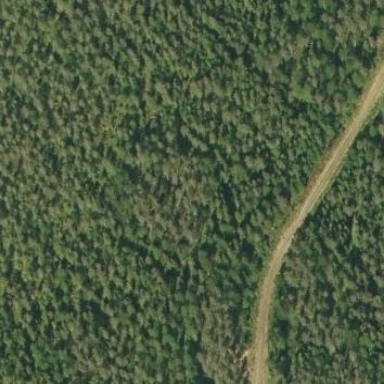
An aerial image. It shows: Woodland with needle-leaved trees.